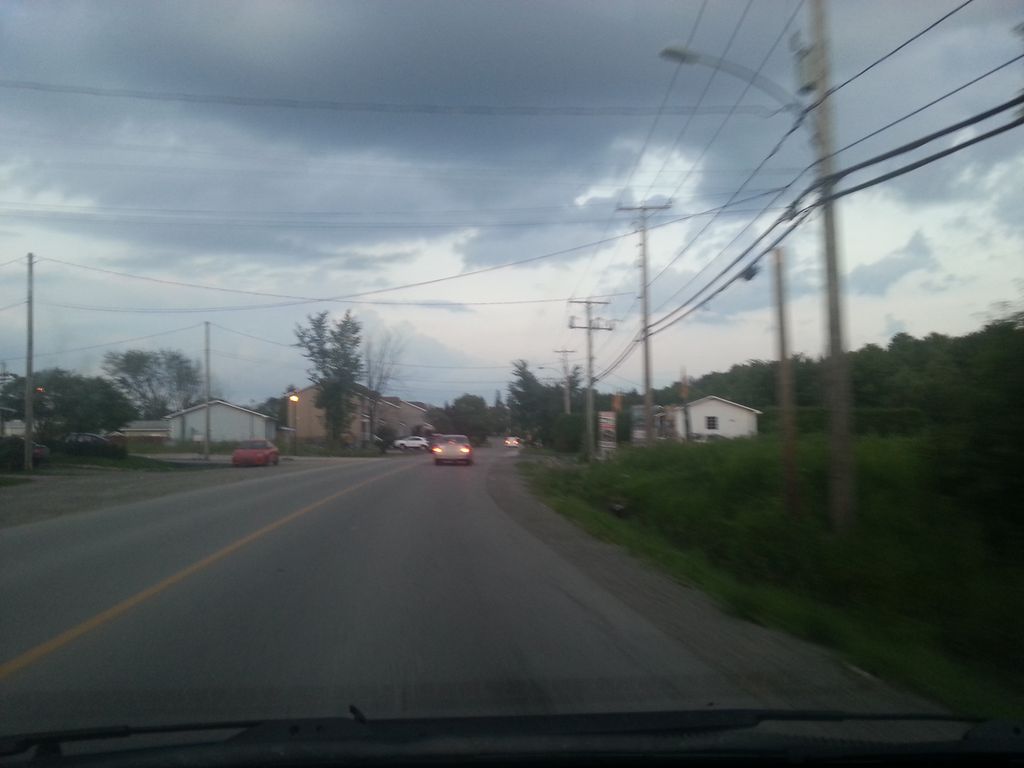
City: ottawa-gatineau